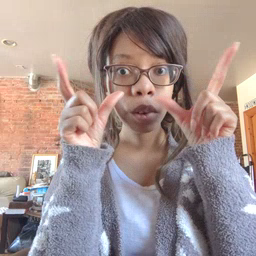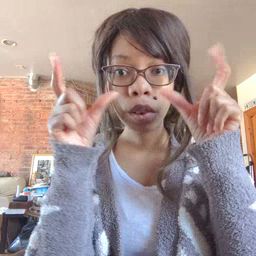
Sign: wake